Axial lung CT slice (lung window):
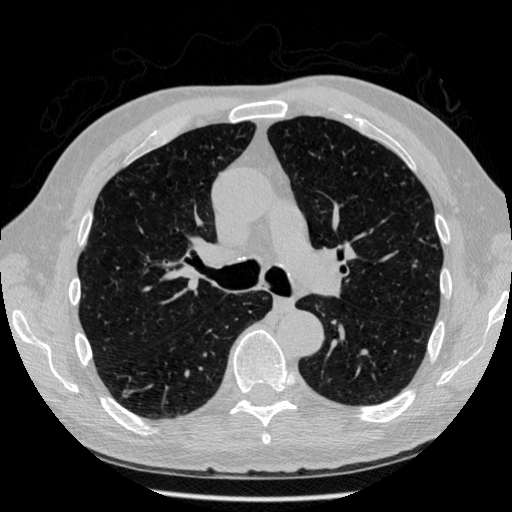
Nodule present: yes
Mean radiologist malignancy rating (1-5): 3